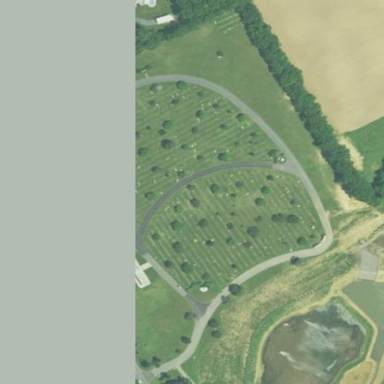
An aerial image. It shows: Cemetery.